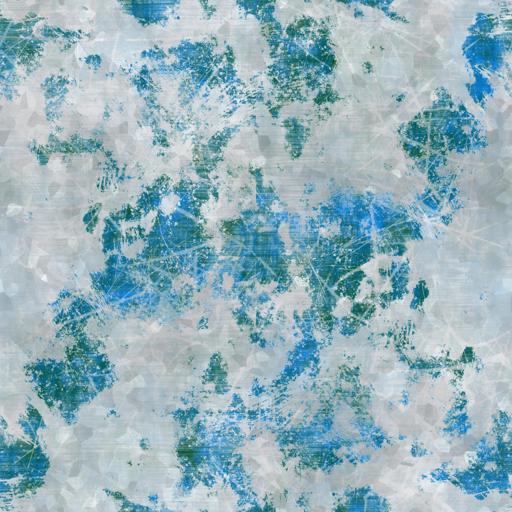
Tags: blue metal paint painted